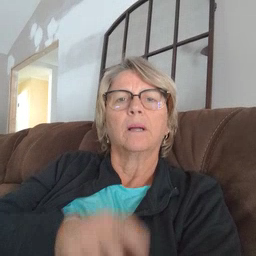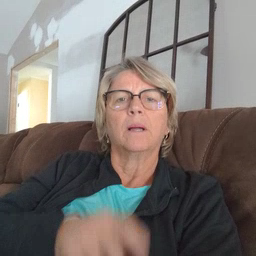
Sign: beside